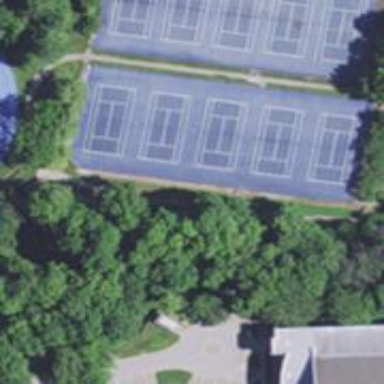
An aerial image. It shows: Tennis court on the leisure land pitch.